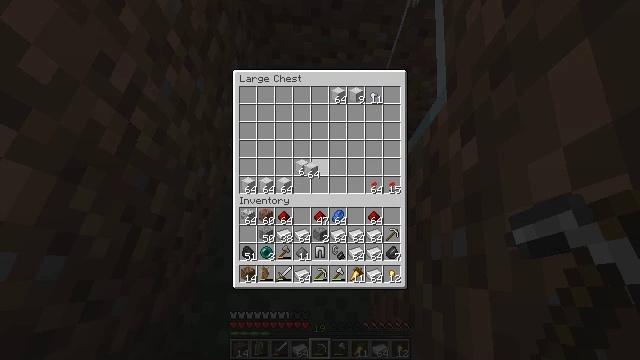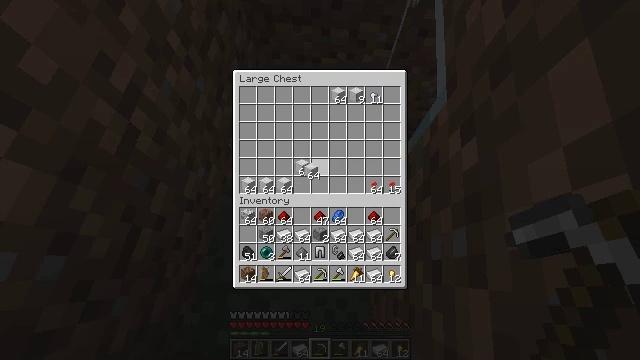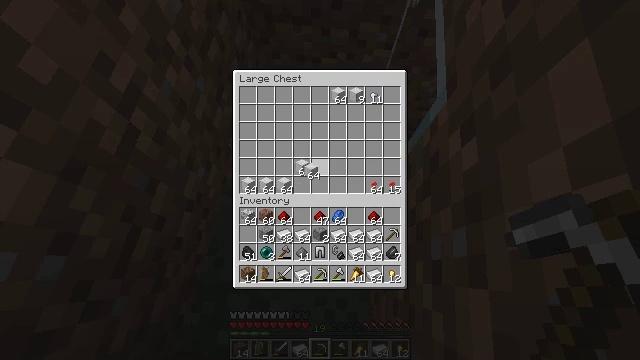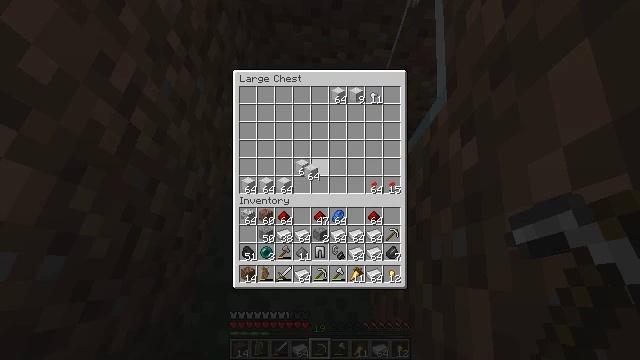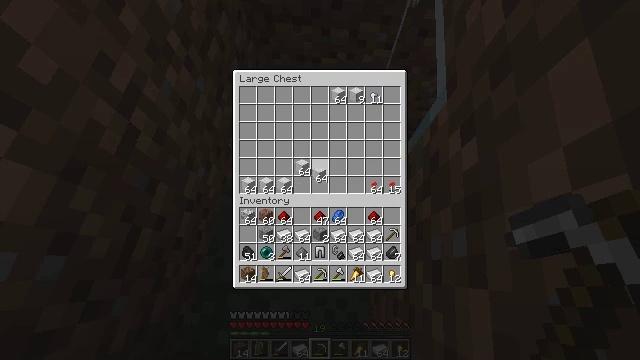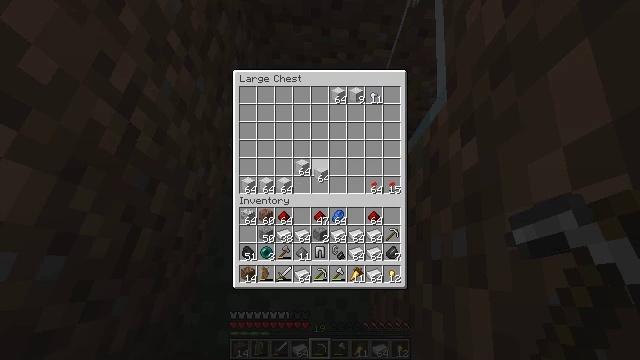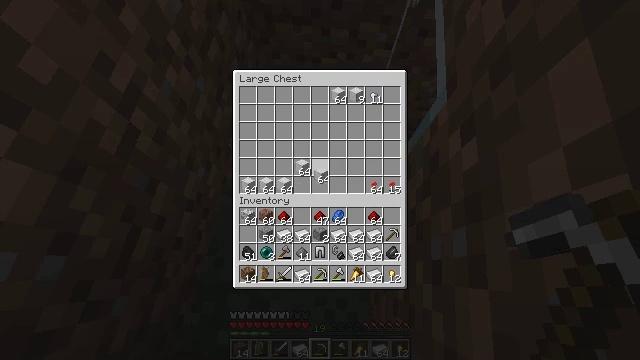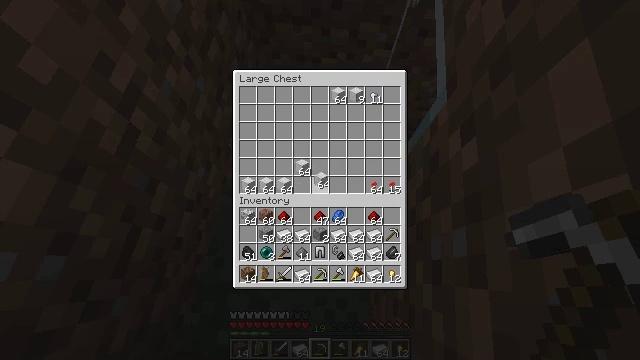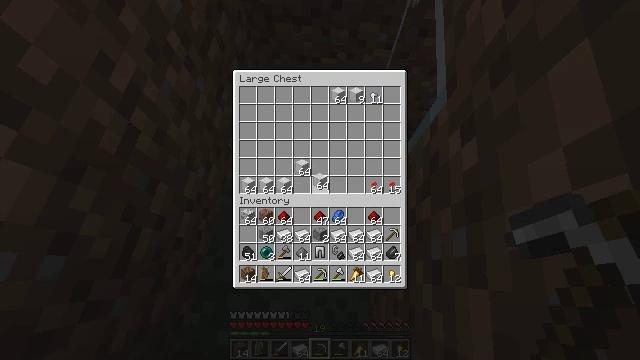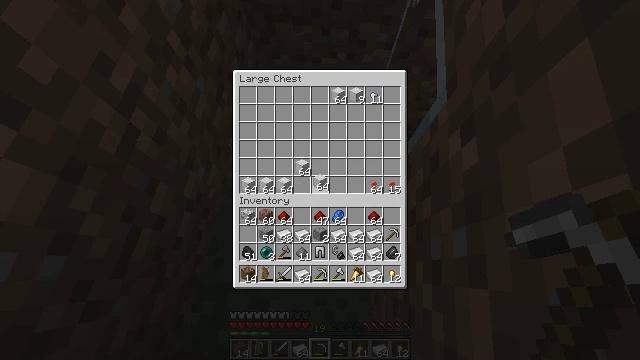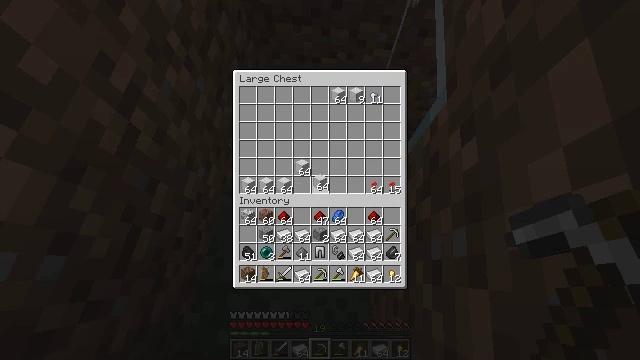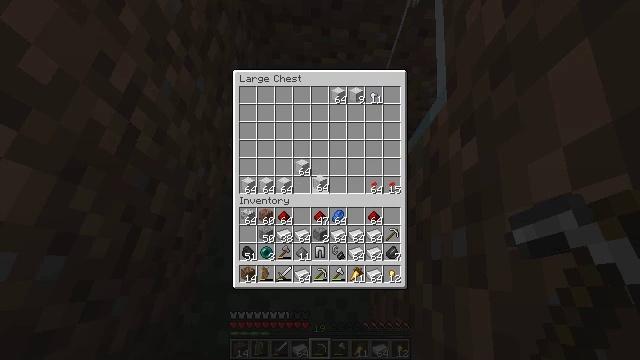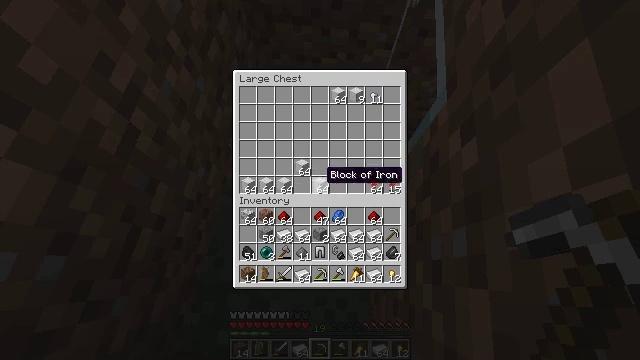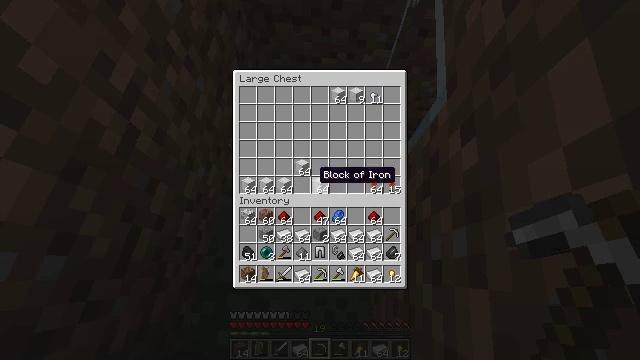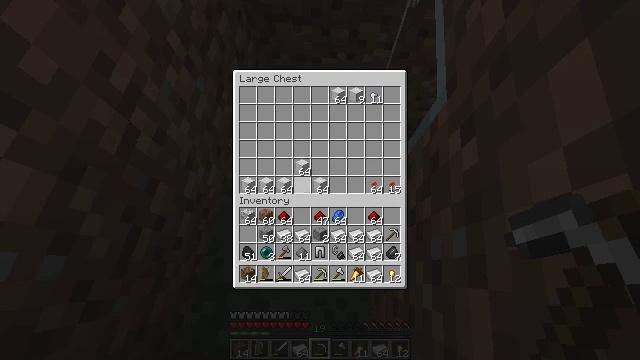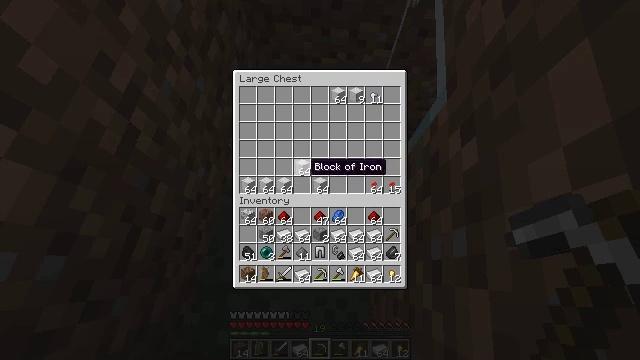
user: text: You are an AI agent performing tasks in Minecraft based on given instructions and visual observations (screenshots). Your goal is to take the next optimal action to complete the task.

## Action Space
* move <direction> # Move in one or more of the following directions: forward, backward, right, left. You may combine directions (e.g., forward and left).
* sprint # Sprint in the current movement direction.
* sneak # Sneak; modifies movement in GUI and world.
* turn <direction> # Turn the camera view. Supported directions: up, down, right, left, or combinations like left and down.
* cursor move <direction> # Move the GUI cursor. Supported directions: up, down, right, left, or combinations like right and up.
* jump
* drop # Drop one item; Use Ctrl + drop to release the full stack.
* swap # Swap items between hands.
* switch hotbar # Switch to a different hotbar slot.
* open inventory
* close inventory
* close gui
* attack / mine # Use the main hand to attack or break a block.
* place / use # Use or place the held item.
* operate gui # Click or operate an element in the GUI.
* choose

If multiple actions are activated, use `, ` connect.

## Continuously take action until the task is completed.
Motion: motion action
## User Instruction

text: Use iron ingots to craft an iron block.
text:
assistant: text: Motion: no_op
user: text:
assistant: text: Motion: no_op
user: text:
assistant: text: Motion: no_op
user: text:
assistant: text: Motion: turn right
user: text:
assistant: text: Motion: no_op
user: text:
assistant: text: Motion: no_op
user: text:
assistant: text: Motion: no_op
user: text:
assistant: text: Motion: no_op
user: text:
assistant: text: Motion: attack / mine
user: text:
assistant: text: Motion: attack / mine
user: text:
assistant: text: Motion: attack / mine
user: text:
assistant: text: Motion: no_op
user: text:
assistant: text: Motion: turn left
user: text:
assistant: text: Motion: turn left
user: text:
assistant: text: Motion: no_op
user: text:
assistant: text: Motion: no_op
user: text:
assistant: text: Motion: no_op
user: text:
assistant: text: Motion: no_op
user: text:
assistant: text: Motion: attack / mine
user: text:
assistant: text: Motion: attack / mine
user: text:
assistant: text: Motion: turn down, attack / mine
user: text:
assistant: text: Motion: no_op
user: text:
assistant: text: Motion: no_op
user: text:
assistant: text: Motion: attack / mine
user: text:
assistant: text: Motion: attack / mine
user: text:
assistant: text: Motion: attack / mine
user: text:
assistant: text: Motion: no_op
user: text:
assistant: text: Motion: no_op
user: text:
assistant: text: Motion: turn right and up
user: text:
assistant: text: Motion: turn right and up